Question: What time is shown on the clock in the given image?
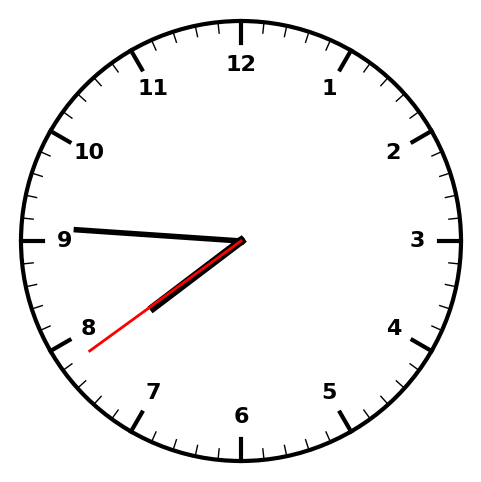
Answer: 07:45:39